Interaction volume radius: 5 \u00c5
Interaction volume height: 10 \u00c5
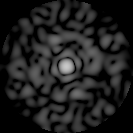
Disorder parameter: 0.839